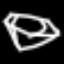
Label: diamond